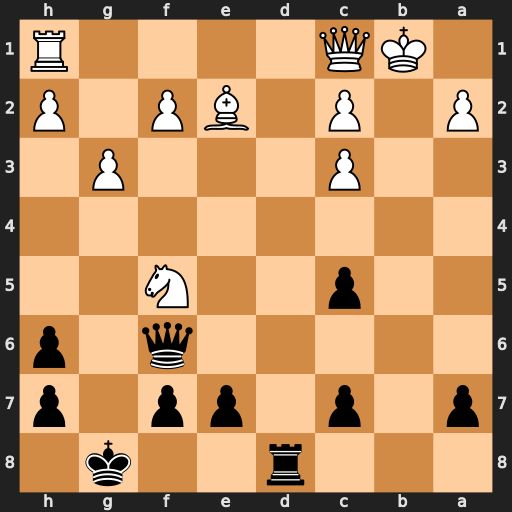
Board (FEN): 3r2k1/p1p1pp1p/5q1p/2p2N2/8/2P3P1/P1P1BP1P/1KQ4R
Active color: b
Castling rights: -
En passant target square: -
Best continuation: Rb8+ Qb2 Rxb2+ Kxb2 Qxf5